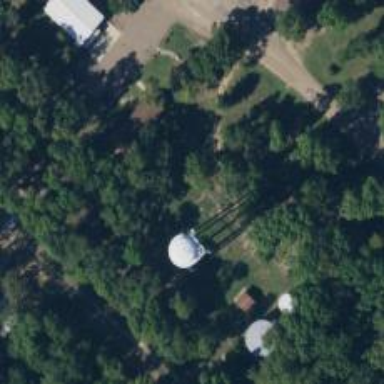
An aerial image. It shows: Water tower that is man-made.